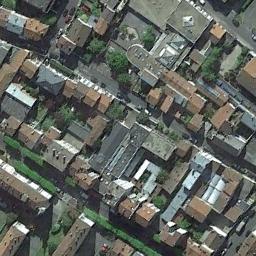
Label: dense_residential